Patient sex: M
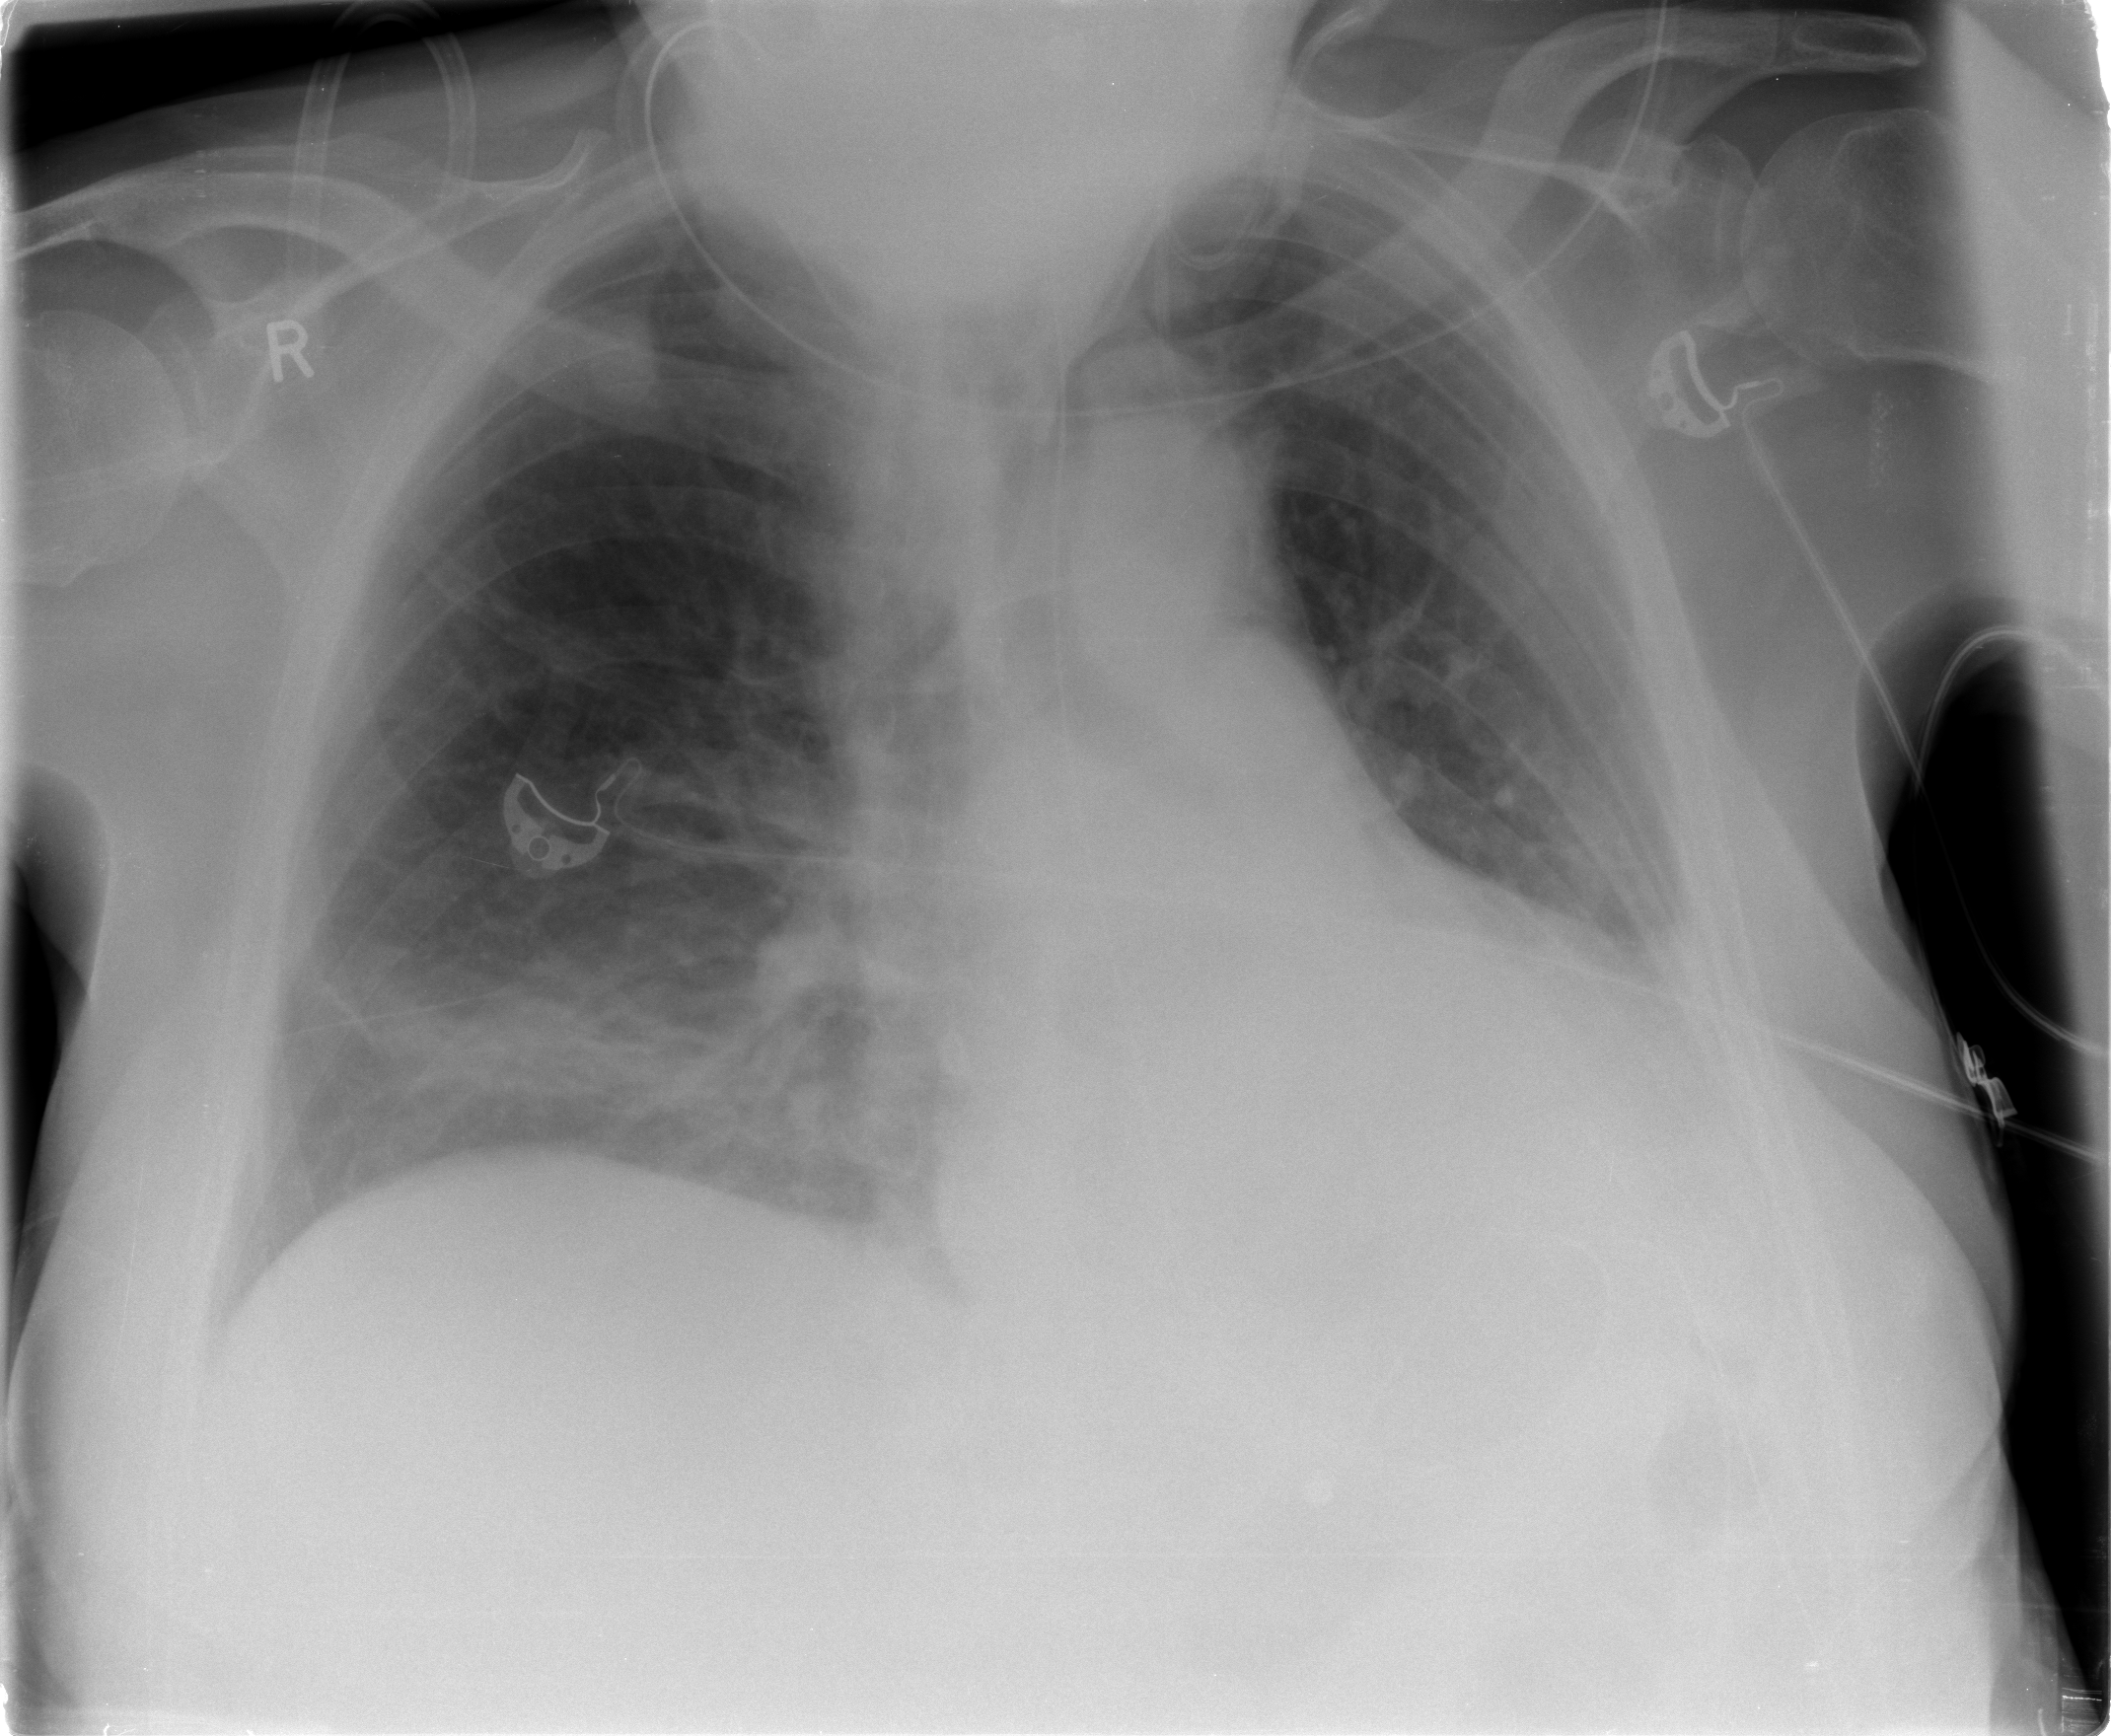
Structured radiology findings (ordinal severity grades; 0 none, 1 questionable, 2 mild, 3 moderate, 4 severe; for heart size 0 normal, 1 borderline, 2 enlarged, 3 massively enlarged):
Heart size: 2
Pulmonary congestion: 0
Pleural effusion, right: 0
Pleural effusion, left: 2
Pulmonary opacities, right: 2
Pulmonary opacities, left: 0
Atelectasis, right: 2
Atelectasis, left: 2